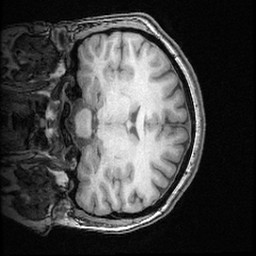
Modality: T1w
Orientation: coronal
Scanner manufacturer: ge
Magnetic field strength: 3 T
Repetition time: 0.008572 s
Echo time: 0.003384 s